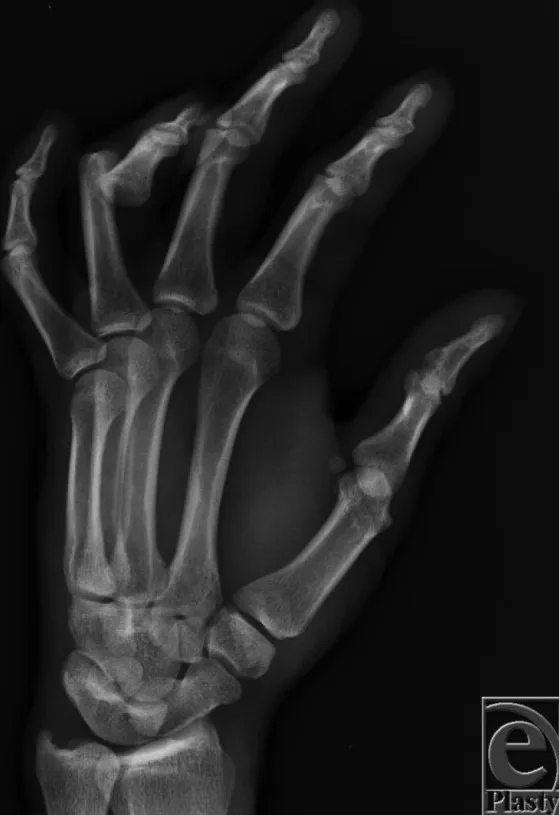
Radiograph from initial presentation demonstrating volar proximal interphalangeal joint dislocation of the fourth digit.
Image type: radiology (x_ray)